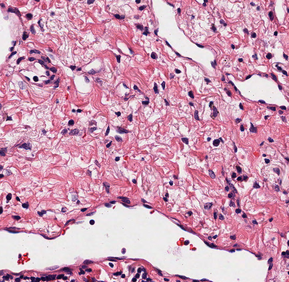
Tumor epithelial tissue: no
Tumor-associated stroma tissue: yes
Normal tissue: no